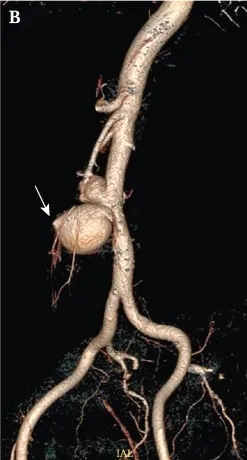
Three dimensional reconstructions of the evolution of the double aorto-enteric fistula (AEF). (B) Imaging taken at the clinical presentation of the primary AEF; the scan shows a clear saccular aneurysm with extravasation to the duodenum (arrow).
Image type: radiology (ct)